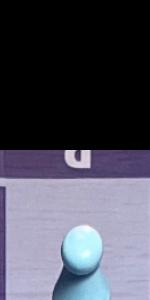
Label: Empty